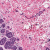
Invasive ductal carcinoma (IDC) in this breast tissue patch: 0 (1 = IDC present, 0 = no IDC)